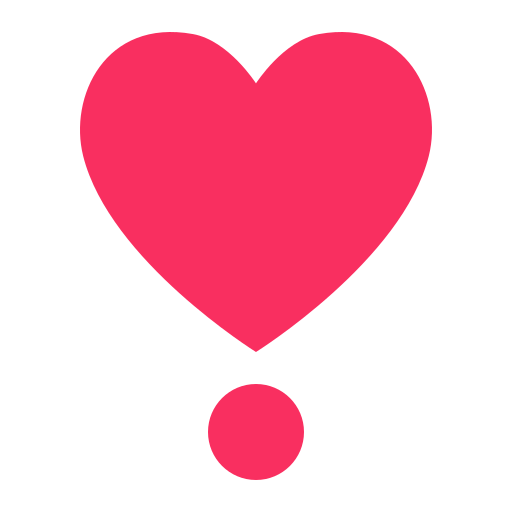
heart exclamation flat